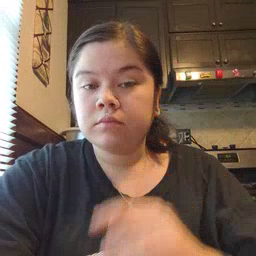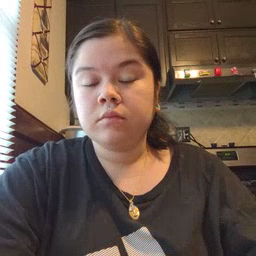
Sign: think